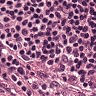
Metastatic tissue present: no